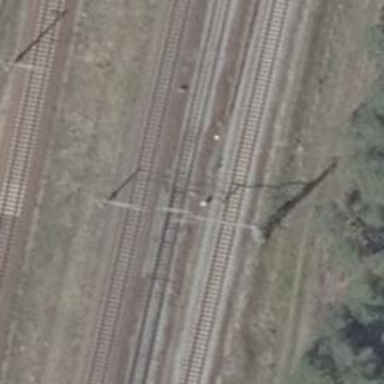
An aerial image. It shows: Railway switch with the turnout side on the left.